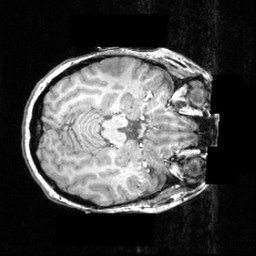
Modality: T1w
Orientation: axial
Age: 22
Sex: female
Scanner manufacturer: siemens
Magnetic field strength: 3.951 T
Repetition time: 2.5 s
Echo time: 0.00393 s